Aerial crown-view tile of a tropical tree (Barro Colorado Island, Panama), acquired 20250414:
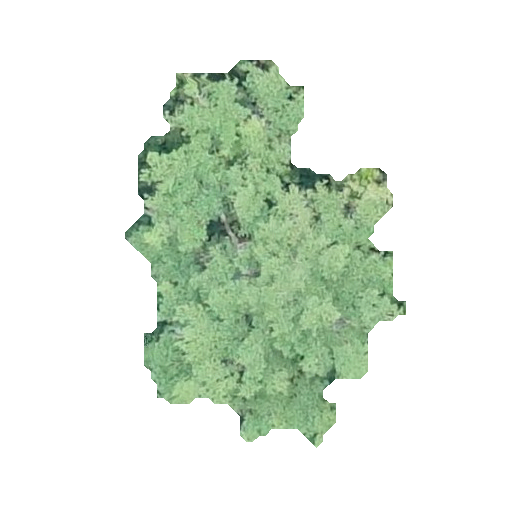
Species: Terminalia amazonia
GBIF accepted scientific name: Terminalia amazonica
Crown area: 102.348 m²